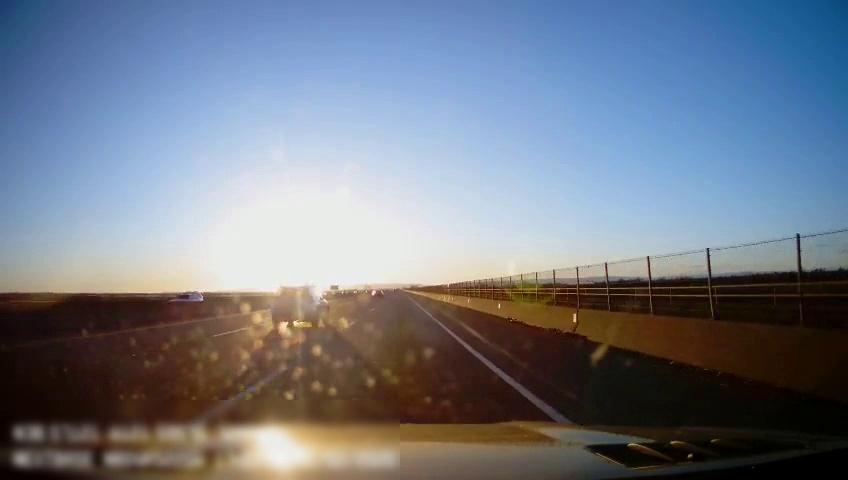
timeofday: Day
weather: Sunny
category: Drivable Space
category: Vehicles | Car
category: Vehicles | SUV
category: Vehicles | SUV
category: Lanes | Alternate Lane
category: Lanes | Current Lane
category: Lanes | Current Lane
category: Lanes | Alternate Lane